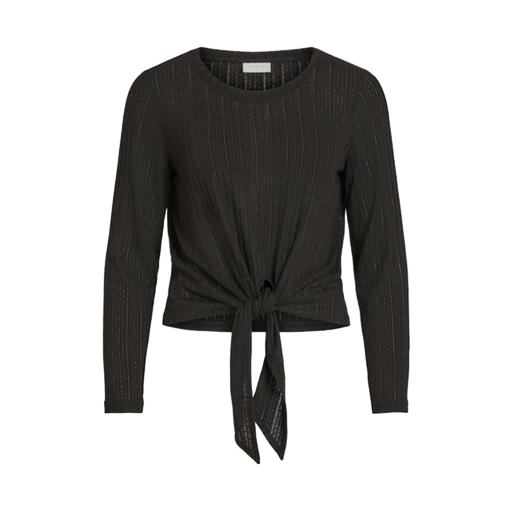
black tie-front top, black yazzmin tie front t shirt, black sara tie-front top, white background